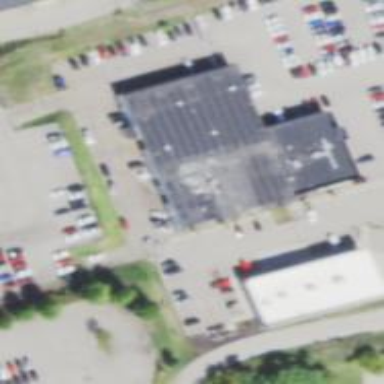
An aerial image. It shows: Commercial building housing car shop.